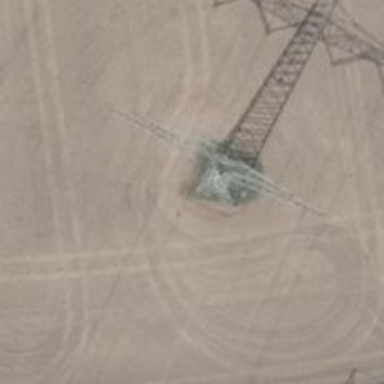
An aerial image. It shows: Power tower.